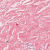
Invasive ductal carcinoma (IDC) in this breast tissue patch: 0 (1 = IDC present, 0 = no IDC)